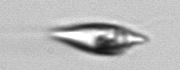
Label: Amphidinium